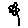
Label: flower